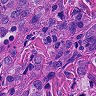
Metastatic tissue present: yes